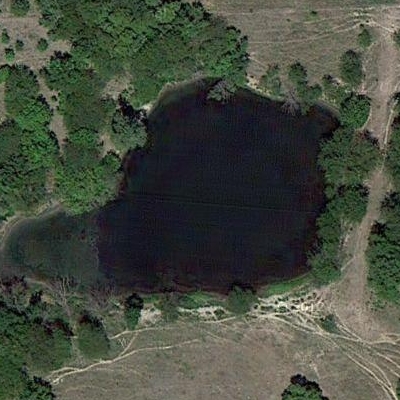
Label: dRiverLake